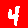
Digit: 4